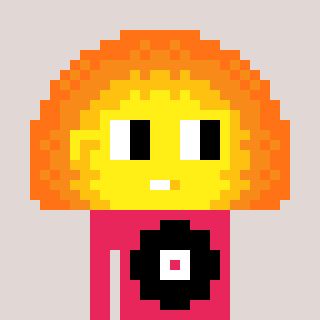
a pixel art character with square yellow glasses, a sunset-shaped head and a redpinkish-colored body on a warm background